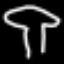
Label: mushroom